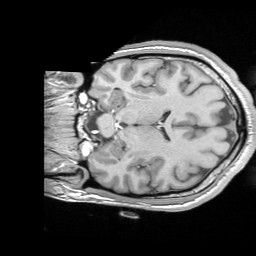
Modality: T1w
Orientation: coronal